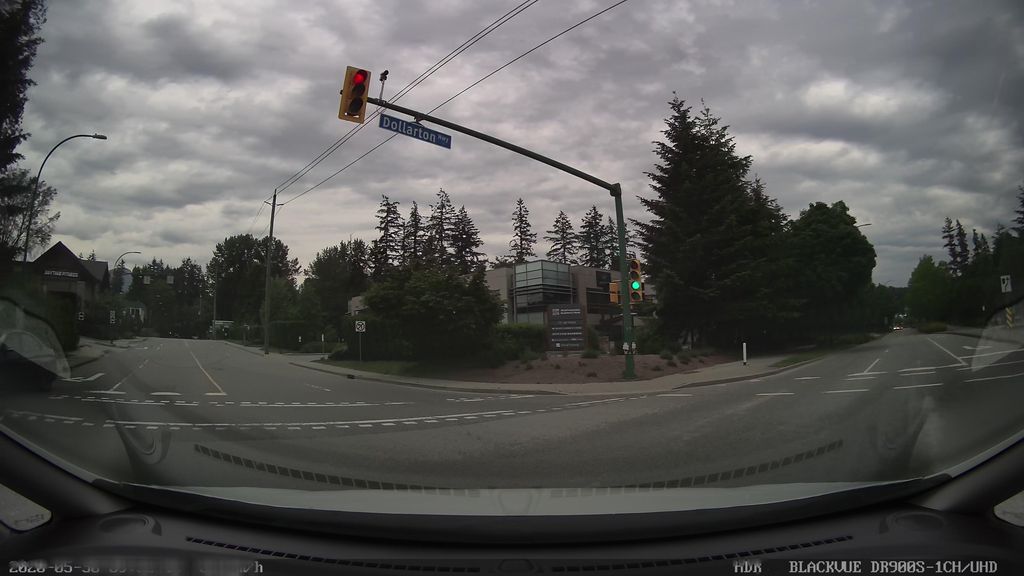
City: vancouver